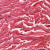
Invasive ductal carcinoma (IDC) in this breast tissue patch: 0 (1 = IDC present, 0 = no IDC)